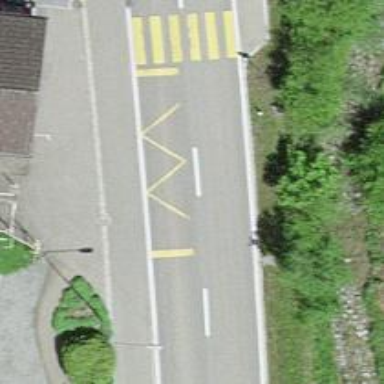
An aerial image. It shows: Public transport stop position.